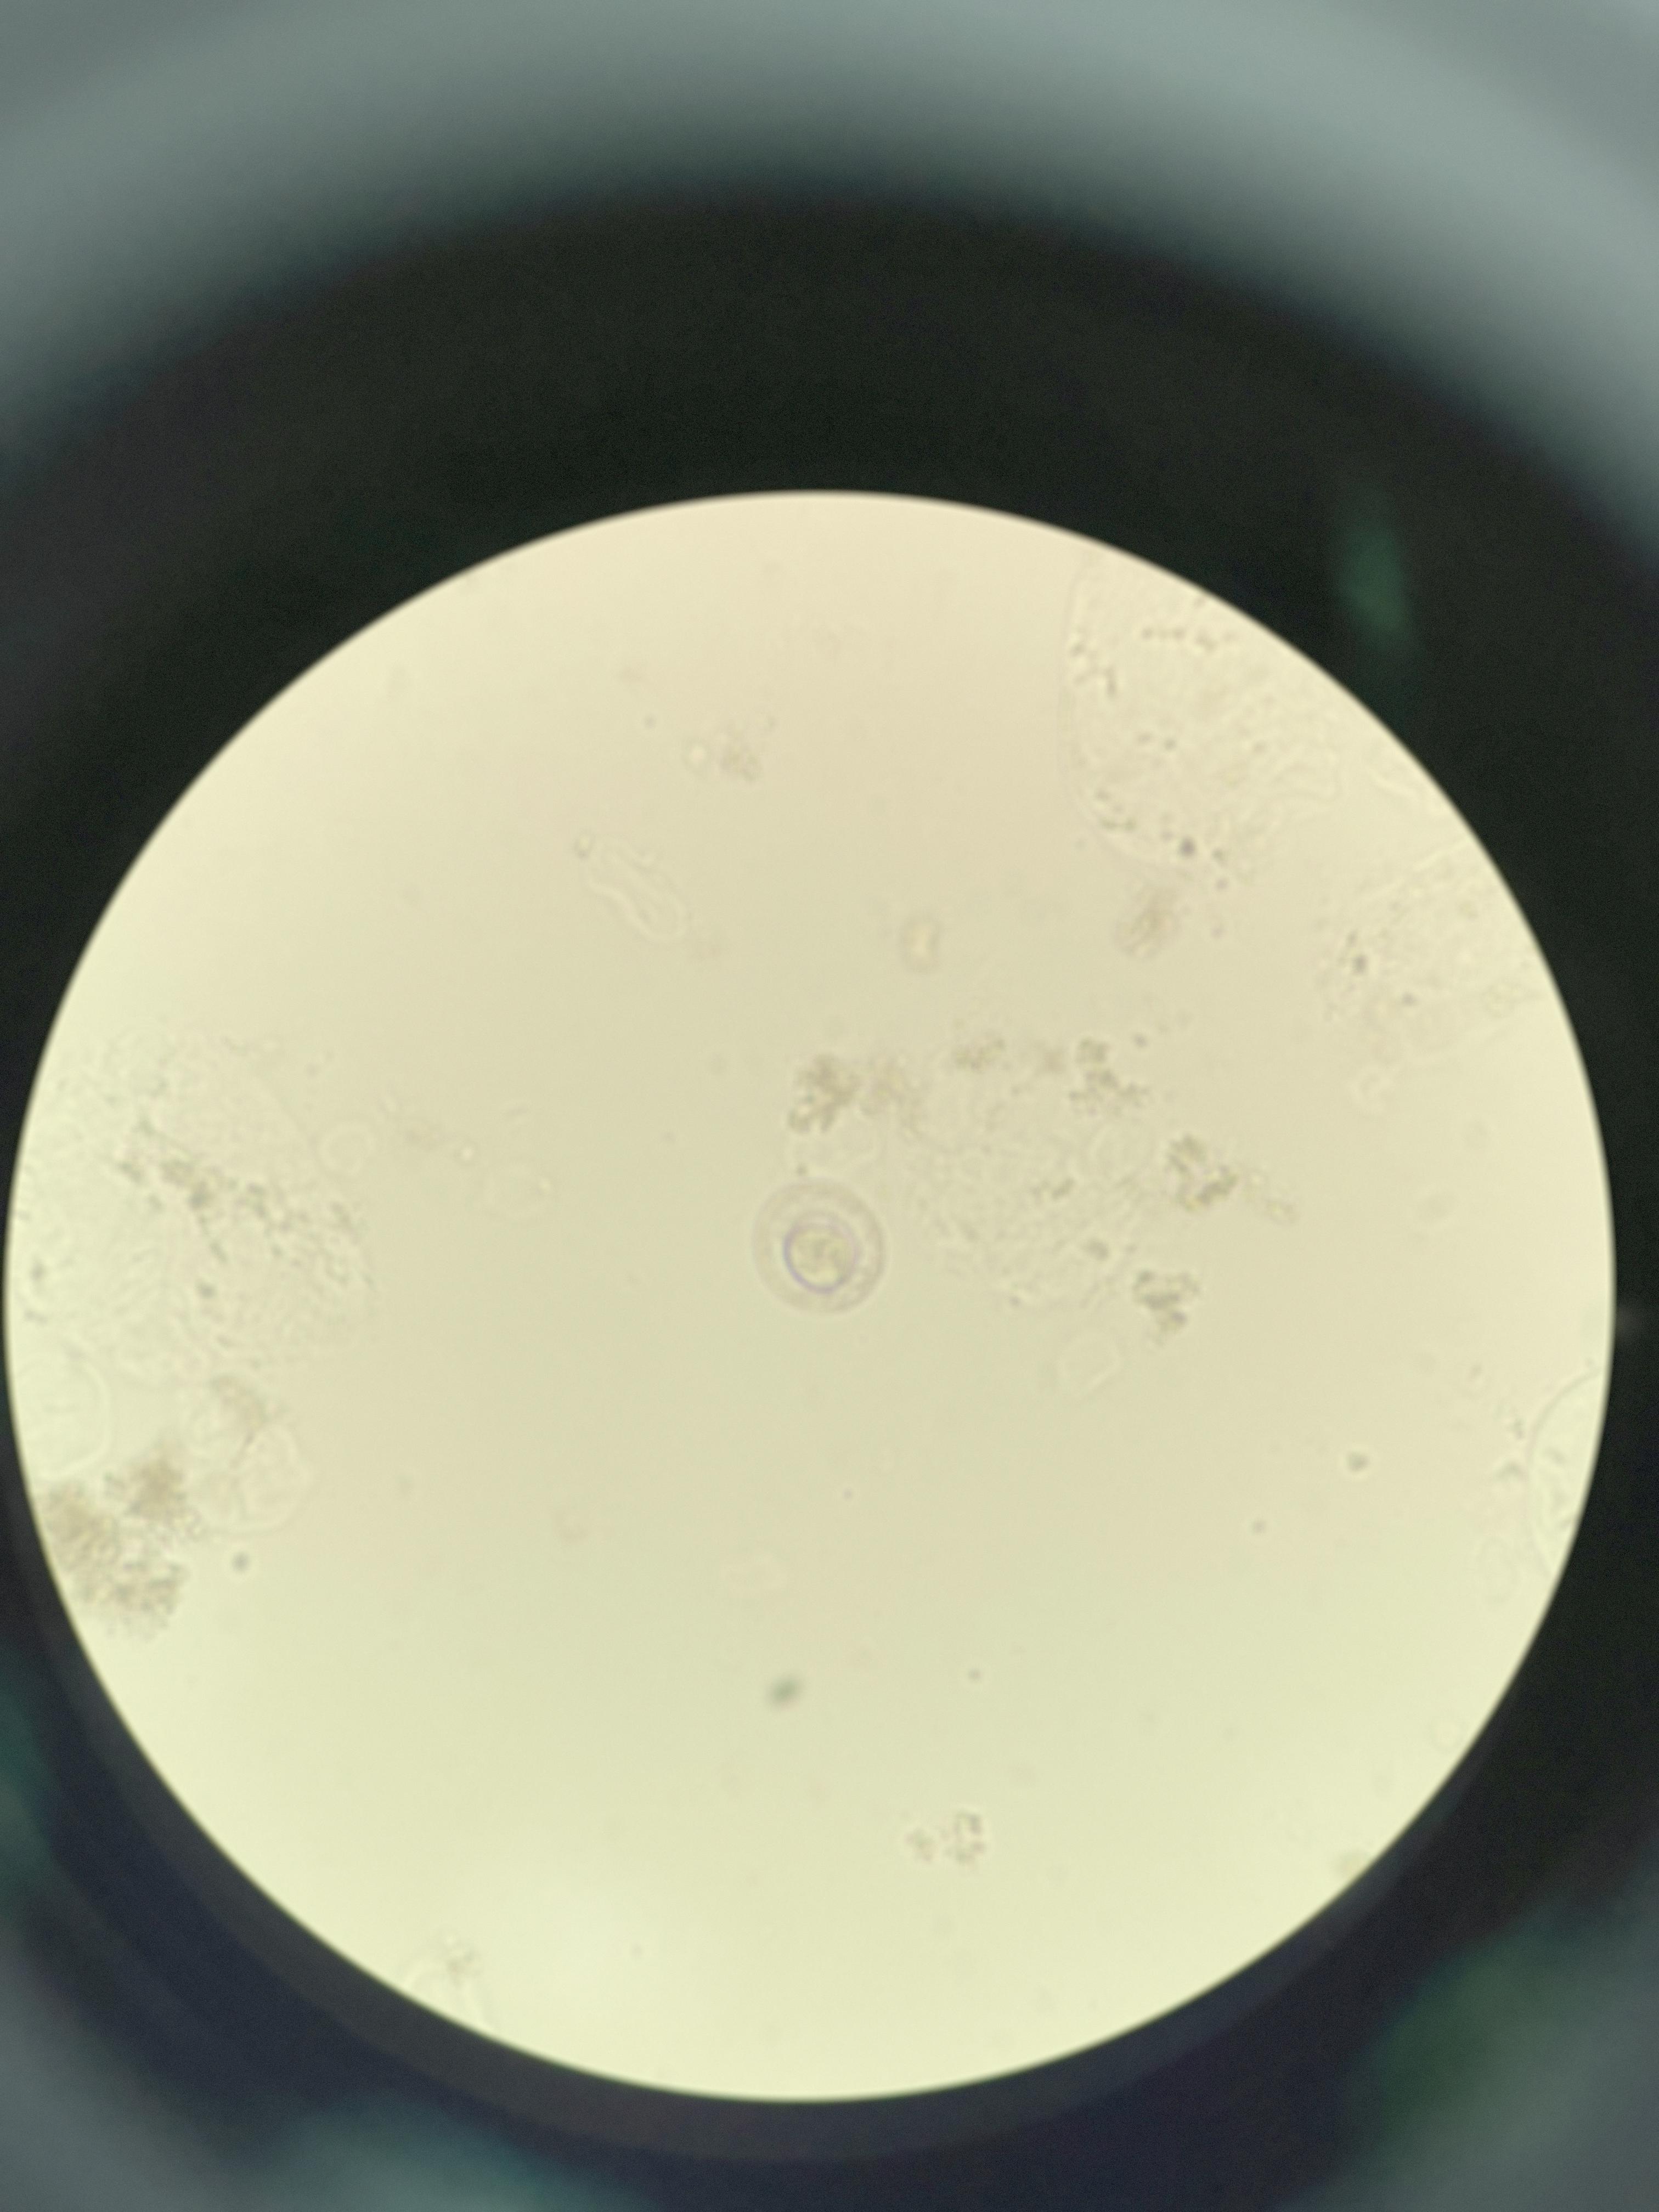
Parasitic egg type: Hymenolepis nana